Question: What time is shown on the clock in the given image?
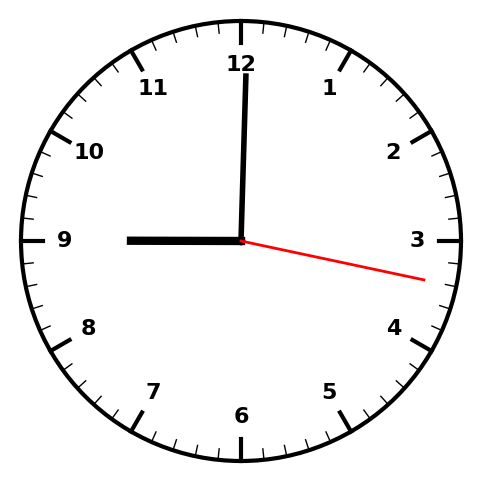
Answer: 09:00:17